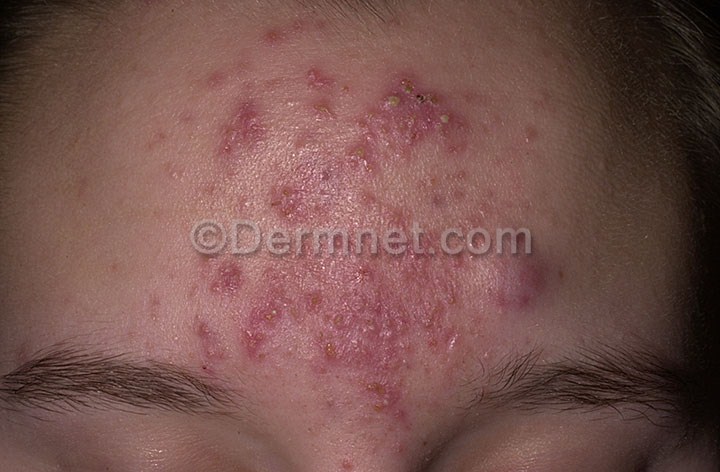
Disease: Acne and Rosacea Photos